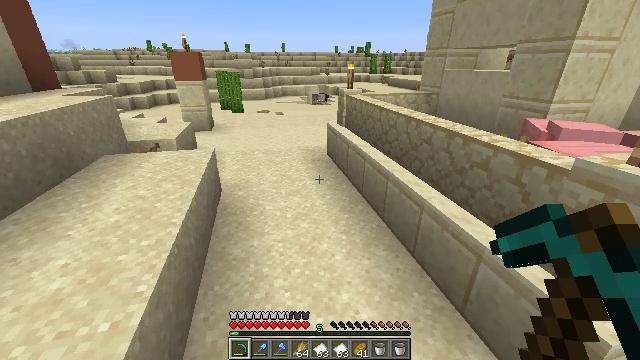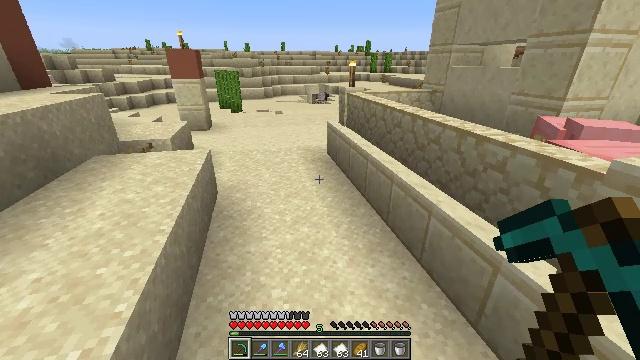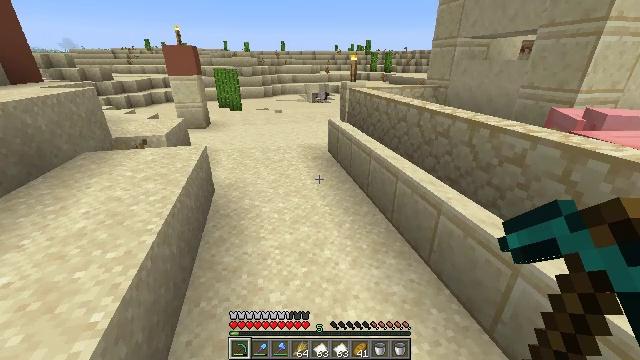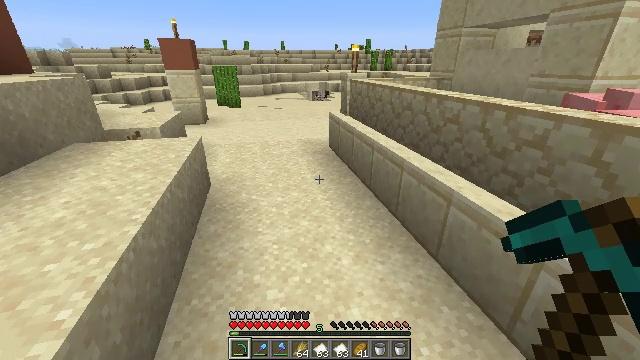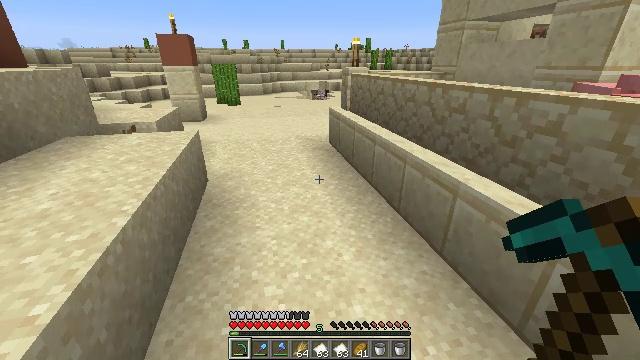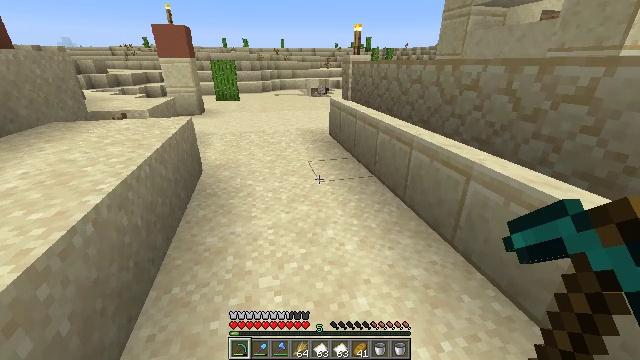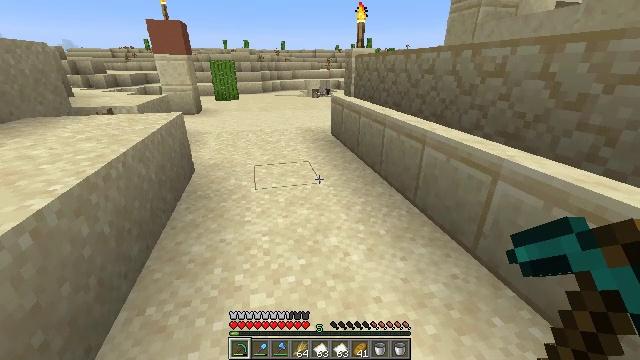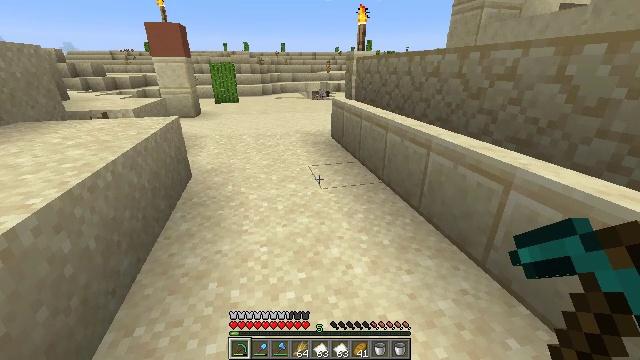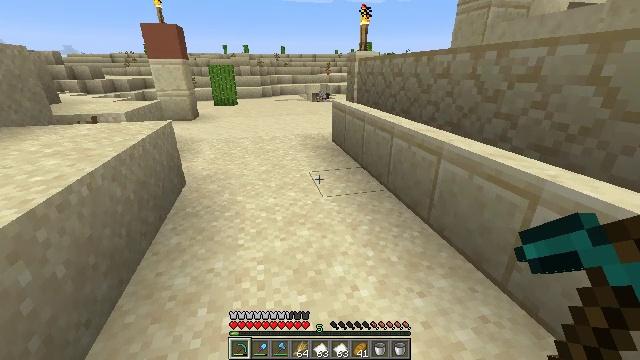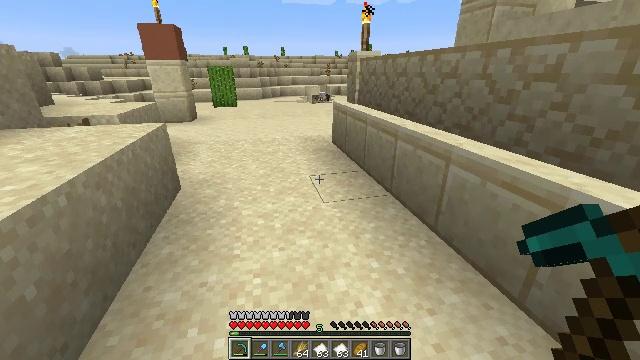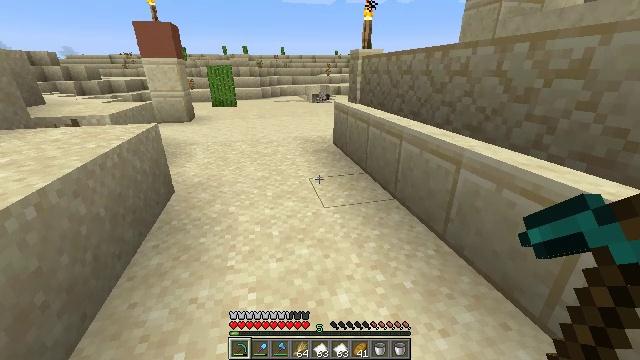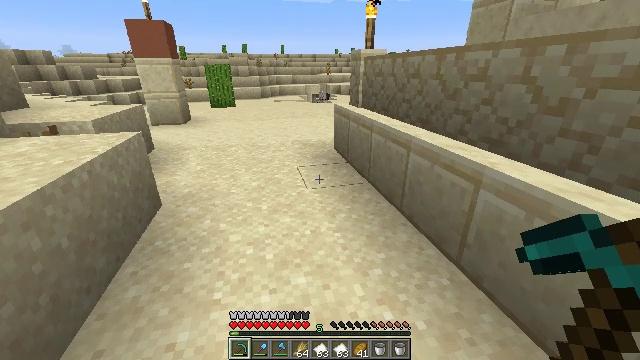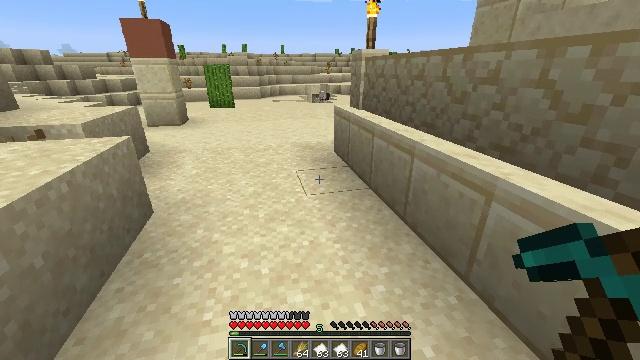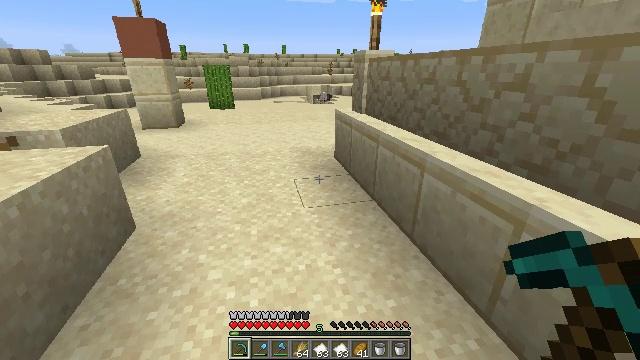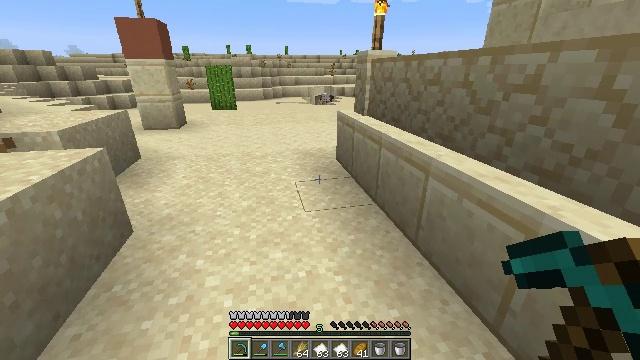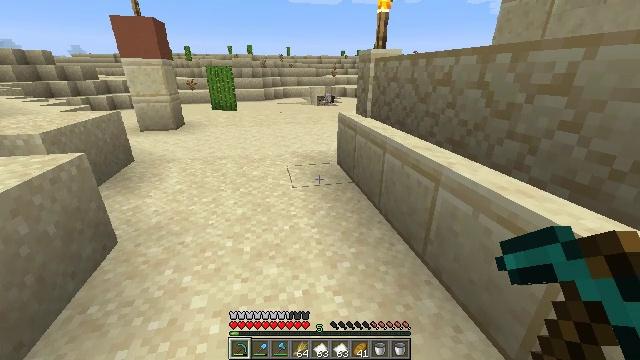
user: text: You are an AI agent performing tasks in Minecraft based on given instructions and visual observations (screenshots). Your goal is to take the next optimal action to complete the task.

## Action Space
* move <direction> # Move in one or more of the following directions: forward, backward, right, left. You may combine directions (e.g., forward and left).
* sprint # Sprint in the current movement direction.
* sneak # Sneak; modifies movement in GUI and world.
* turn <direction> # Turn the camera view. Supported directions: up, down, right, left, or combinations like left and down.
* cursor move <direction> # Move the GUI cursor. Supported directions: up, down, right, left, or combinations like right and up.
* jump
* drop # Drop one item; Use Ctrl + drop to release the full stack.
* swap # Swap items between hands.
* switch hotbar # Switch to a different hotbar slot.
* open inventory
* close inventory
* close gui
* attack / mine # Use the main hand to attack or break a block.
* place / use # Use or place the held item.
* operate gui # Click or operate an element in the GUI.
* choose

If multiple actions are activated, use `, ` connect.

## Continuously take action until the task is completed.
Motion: motion action
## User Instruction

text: Break the hay block to collect it.
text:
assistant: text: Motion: move forward
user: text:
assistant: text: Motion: move forward
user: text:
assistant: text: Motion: move forward
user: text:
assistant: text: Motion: move forward
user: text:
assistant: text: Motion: move forward
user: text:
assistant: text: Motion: move forward
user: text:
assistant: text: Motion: move forward
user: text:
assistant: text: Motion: move forward
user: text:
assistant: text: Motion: move forward
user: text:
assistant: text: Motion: move forward
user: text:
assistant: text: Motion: move forward
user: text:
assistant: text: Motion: move forward
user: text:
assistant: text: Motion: move forward
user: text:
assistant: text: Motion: move forward
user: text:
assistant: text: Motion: move forward
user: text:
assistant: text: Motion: move forward
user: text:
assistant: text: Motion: move forward
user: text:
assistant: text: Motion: move forward
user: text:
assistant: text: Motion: move forward
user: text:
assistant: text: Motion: move forward
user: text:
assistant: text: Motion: move forward
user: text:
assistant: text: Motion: move forward
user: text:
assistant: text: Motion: move forward
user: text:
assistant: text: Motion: move forward
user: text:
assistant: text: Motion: move forward
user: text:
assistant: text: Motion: move forward
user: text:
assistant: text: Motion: move forward
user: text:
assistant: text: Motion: move forward, turn right and up
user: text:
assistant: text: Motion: move forward and move left, turn right and up
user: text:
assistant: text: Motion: move forward and move left, turn right and up